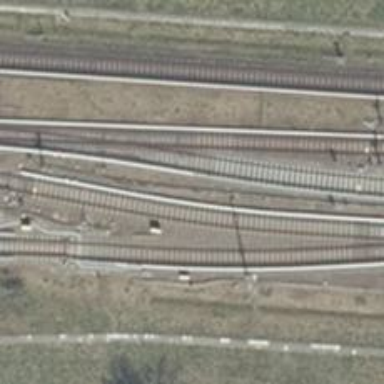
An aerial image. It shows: Electrified rail passing through service yard.